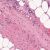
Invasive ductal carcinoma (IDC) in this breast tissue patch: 0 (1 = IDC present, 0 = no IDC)